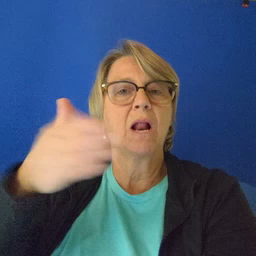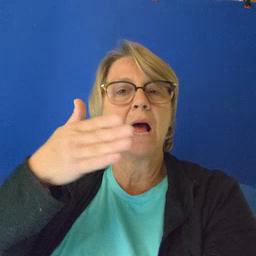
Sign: flag